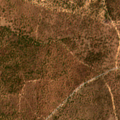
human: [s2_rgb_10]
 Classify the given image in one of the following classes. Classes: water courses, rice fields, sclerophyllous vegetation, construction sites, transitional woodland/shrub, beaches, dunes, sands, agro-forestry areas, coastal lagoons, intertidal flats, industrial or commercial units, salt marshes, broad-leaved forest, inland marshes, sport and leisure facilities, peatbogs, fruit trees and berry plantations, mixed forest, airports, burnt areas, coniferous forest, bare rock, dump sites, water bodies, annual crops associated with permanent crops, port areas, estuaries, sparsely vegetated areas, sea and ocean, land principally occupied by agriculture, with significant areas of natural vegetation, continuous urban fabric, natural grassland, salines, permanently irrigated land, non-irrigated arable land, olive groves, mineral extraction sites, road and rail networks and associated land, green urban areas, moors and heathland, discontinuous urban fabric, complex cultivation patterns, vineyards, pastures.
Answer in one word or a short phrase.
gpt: agro-forestry areas